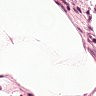
Metastatic tissue present: no